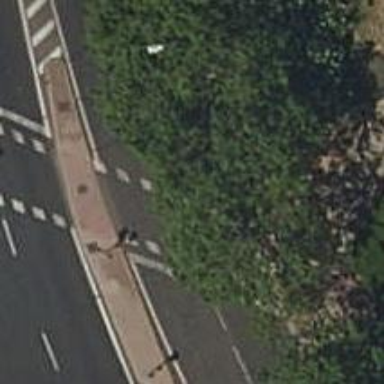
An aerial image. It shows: Road crossing with traffic signals.